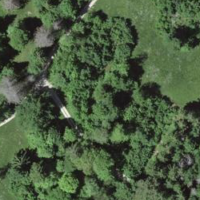
EUNIS habitat code: 44
Species observed at this site:
Cardamine heptaphylla